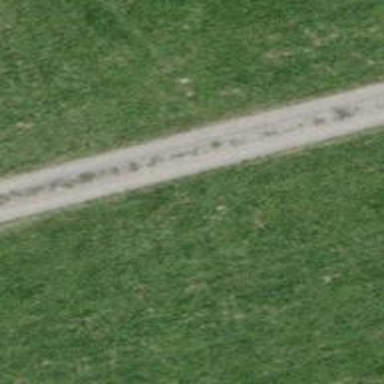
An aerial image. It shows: Gravel track with no sidewalk.